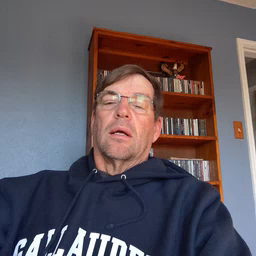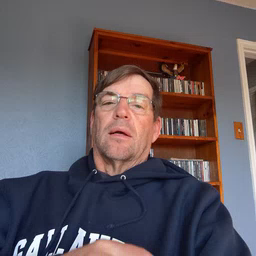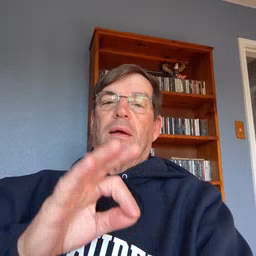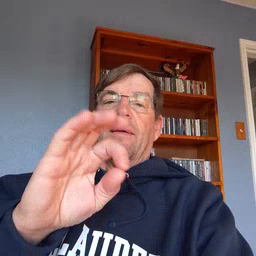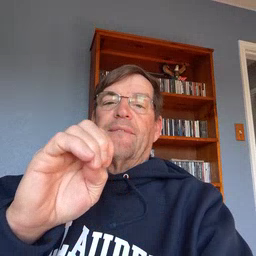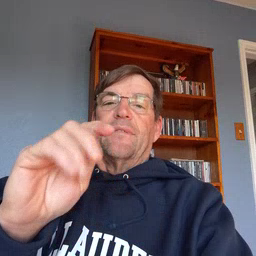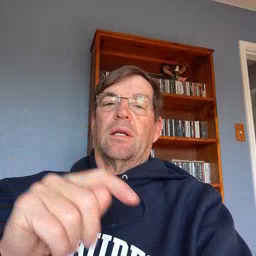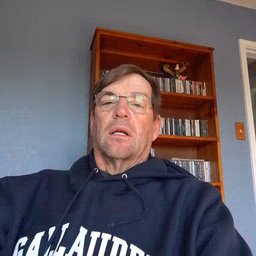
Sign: feet